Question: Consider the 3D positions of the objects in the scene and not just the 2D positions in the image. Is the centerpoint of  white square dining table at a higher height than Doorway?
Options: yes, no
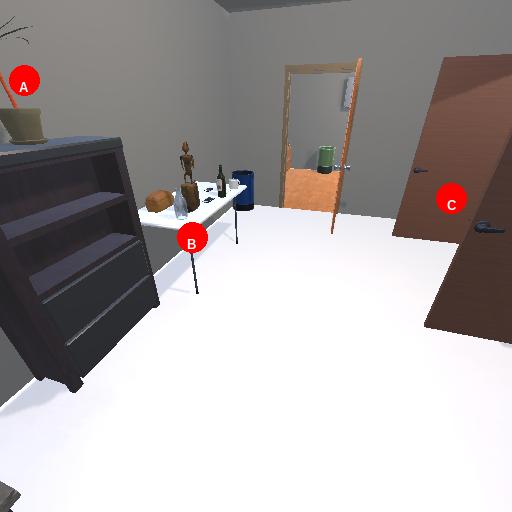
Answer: yes